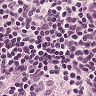
Metastatic tissue present: no